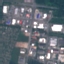
Land use / land cover: Industrial